Question:
Can you explain please why it isn't changing when I change gravity. First when I changed it position of button was changed but now I can't change position.
main.XML
'''
<?xml version="1.0" encoding="utf-8"?>
<LinearLayout xmlns:android="http://schemas.android.com/apk/res/android"
android:layout_width="wrap_content"
android:layout_height="wrap_content"
android:orientation="vertical" >
<Button
android:id="@+id/button1"
android:layout_width="92dp"
android:layout_height="0dp"
android:layout_gravity="right"
android:layout_weight="1"
android:text="@string/button1" />
</LinearLayout>
'''
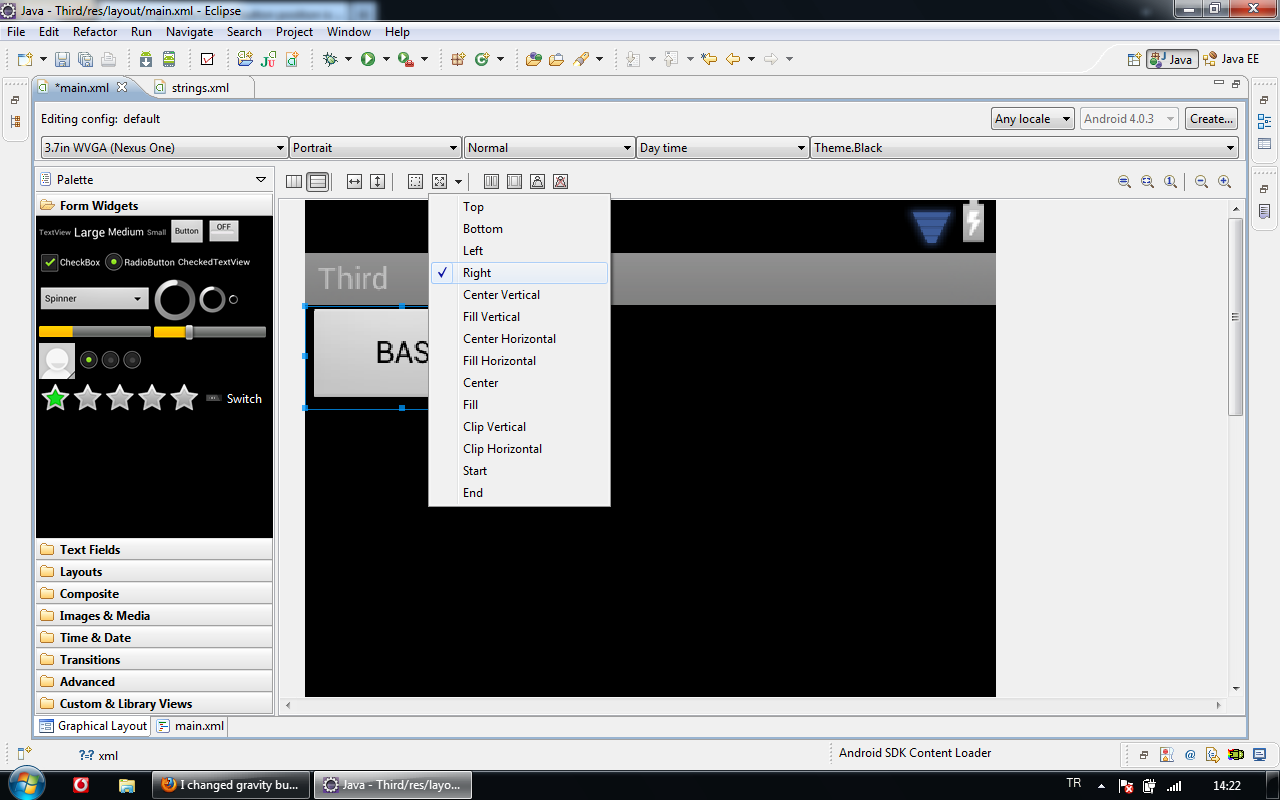
Answer: set this property for related layout for LinearLayout
(parent Layout)